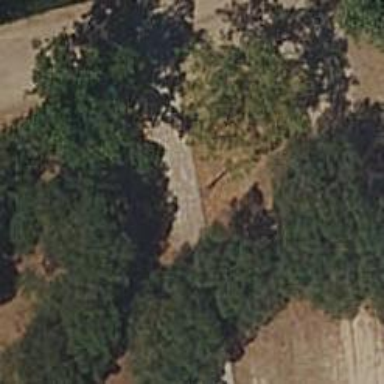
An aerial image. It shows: Unpaved footway.